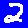
Digit: 2